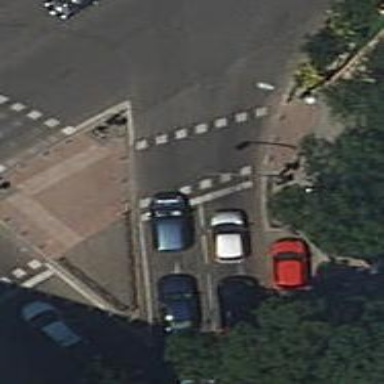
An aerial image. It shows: Traffic signals at road crossing.